【题型】选择题　【知识点】立体几何　【难度】hard
如图，正方体透明容器$ABCD-A_1B_1C_1D_1$的棱长为8，$E$，$F$，$G$，$M$分别为$AA_1$，$AD$，$CC_1$，$A_1B_1$的中点，点$N$是棱$C_1D_1$
上任意一点，则下列说法正确的是（ ）

\noindent A. $B_1G \perp BN$ \\
B. 向量
$\overrightarrow{EM}$在向量$\overrightarrow{FG}$上的投影向量为$\frac{1}{3}\overrightarrow{FG}$ \\
C. 将容器的一个顶点放置于水平桌面上，使得正方体的12条棱所在的直线与桌面所成的角都相等，再向容器中注水，则注水过程中，容器内水面的最大面积为
$48\sqrt{3}$ \\
D. 向容器中装入直径为1的小球，最多可装入512个
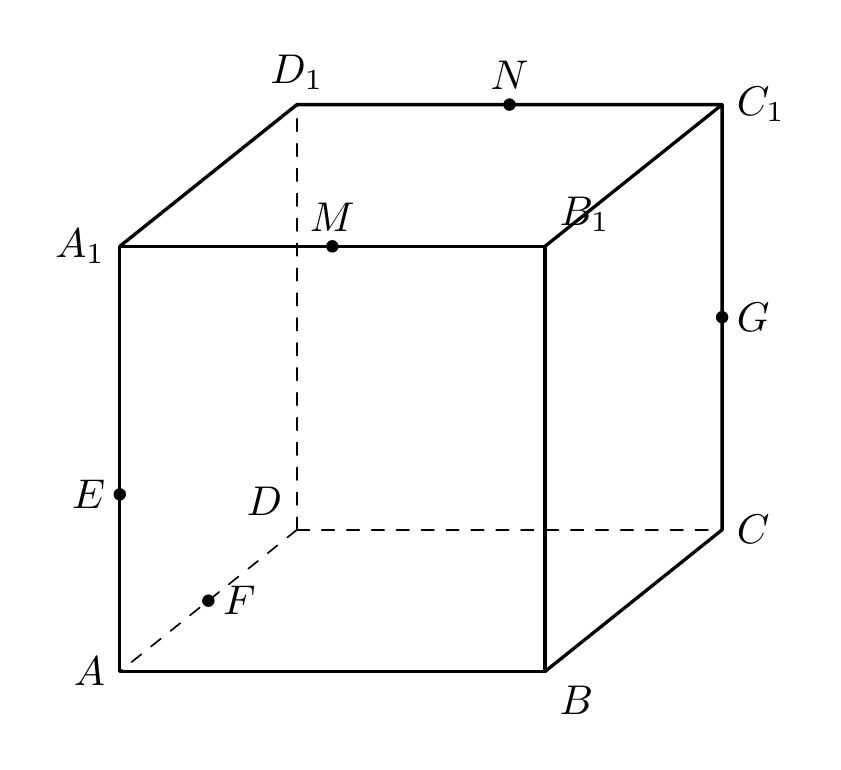
【解答】
 【分析】对$A$：根据正方体易知$B_1C \perp BC_1$，$B_1C \perp D_1C_1$，利用线面垂直的判断、性质定理可得$B_1C \perp BN$，又$B_1C \cap B_1G = B_1$，故$B_1G$与$BN$不垂直；对$B$：若$O$是$B_1C$，$BC_1$交点，连接$OG$，则$EM$，$FG$所成角，即为$AB_1$，$AO$所成角，余弦定理求夹角余弦值，进而求向量$\overrightarrow{EM}$在向量$\overrightarrow{FG}$上的投影向量；对$C$：令放在桌面上的顶点为$A$，根据正方体的结构特征，要使容器内水的面积最大，即垂直于$AC_1$的平面截正方体的截面积最大，并确定最大截面的形状，求其面积即可；对$D$：通过直观想象，有第一层小球为$8\times 8=64$个，第二层小球为$7\times 7=49$
，且奇数层均为64个，偶数层均为49，结合上下两层相邻5球的球心构成几何体为正四棱锥并求高，再确定层数，最后求小球个数.

\vspace{0.3cm}

\noindent 【解答】解：正方体透明容器$ABCD-A_1B_1C_1D_1$的棱长为8，\\
$E$，$F$，$G$，$M$分别为$AA_1$，$AD$，$CC_1$，$A_1B_1$的中点，点$N$是棱$C_1D_1$上任意一点，\\
对于
$A$，由正方体性质知：\\
$B_1C \perp BC_1$，$B_1C \perp D_1C_1$，$BC_1 \cap D_1C_1 = C_1$，\\
且
$BC_1$、$D_1C_1 \subset$面$ABC_1D_1$，\\
$\therefore B_1C \perp$面$ABC_1D_1$，又$BN \subset$面$ABC_1D_1$，则$B_1C \perp BN$，\\
由
$B_1C \cap B_1G = B_1$，故$B_1G$与$BN$不垂直，故$A$
错误；

\noindent 对于$B$，由题意$EM \parallel AB_1$且$EM = \frac{1}{2}AB_1$，$O$是$B_1C$，$BC_1$交点，连接$OG$，\\
$\therefore OG \parallel BC \parallel AF$，$OG = \frac{1}{2}BC = AF$，\\
$\therefore AFGO$为平行四边形，则$AO \parallel FG$，$AO = FG$，\\
$\therefore EM$，$FG$所成角，即为$AB_1$，$AO$所成角，\\
由题设知
$AB_1 = 8\sqrt{2}$，$AO = 4\sqrt{6}$，$OB_1 = 4\sqrt{2}$，\\
在
$\triangle AOB_1$中$|\cos\angle OAB_1| = \left|\frac{AO^2 + AB_1^2 - OB_1^2}{2AO \cdot AB_1}\right| = \frac{\sqrt{3}}{2}$，\\
即
$AB_1$，$AO$夹角为$\frac{\pi}{6}$，$\therefore EM$，$FG$夹角为$\frac{\pi}{6}$，\\
$\therefore$向量$\overrightarrow{EM}$在向量$\overrightarrow{FG}$上的投影向量为：\\
$\therefore |\overrightarrow{EM}|\cos\frac{\pi}{6} \cdot \frac{\overrightarrow{FG}}{|\overrightarrow{FG}|} = 4\sqrt{2} \times \frac{\sqrt{3}}{2} \times \frac{1}{4\sqrt{6}} \cdot \overrightarrow{FG} = \frac{1}{2}\overrightarrow{FG}$，故$B$
错误；

\noindent 对于$C$，令放在桌面上的顶点为$A$，\\
若
$AC_1 \perp$桌面时，正方体的各棱所在的直线与桌面所成的角都相等，\\
此时要使容器内水的面积最大，
\\
即垂直于
$AC_1$
的平面截正方体的截面积最大，

\noindent 根据正方体的对称性，\\
仅当截面过
$A_1B_1$，$BB_1$，$BC$，$CD$，$DD_1$，$A_1D_1$中点时截面积最大，\\
此时，截面是边长为
$4\sqrt{2}$的正六边形，\\
$\therefore$最大面积为$6 \times \frac{1}{2} \times (4\sqrt{2})^2 \times \sin60^\circ = 48\sqrt{3}$，\\
$\therefore$注水过程中，容器内水面的最大面积为$48\sqrt{3}$，故$C$
正确；

\noindent 对于$D$，由题意，第一层小球为$8 \times 8 = 64$个，第二层小球为$7 \times 7 = 49$，\\
且奇数层均为64个，偶数层均为49，
\\
而第一层与第二层中任意四个相邻球的球心构成一个棱长为1的正四棱锥，故高为
$\frac{\sqrt{2}}{2}$，\\
假设共有
$n$层小球，则总高度为$\frac{\sqrt{2}}{2}(n-1)+1$，且$n$为正整数，\\
令
$\frac{\sqrt{2}}{2}(n-1)+1 \le 8$，则$n \le 7\sqrt{2}+1$，而$10 < 7\sqrt{2}+1 < 11$，故小球总共有10层，\\
由上，相邻的两层小球共有113个，
\\
$\therefore$正方体一共可以放$113 \times 5 = 565$个小球，故$D$
错误.

\vspace{0.3cm}

\noindent 故选：\textbf{C}
.
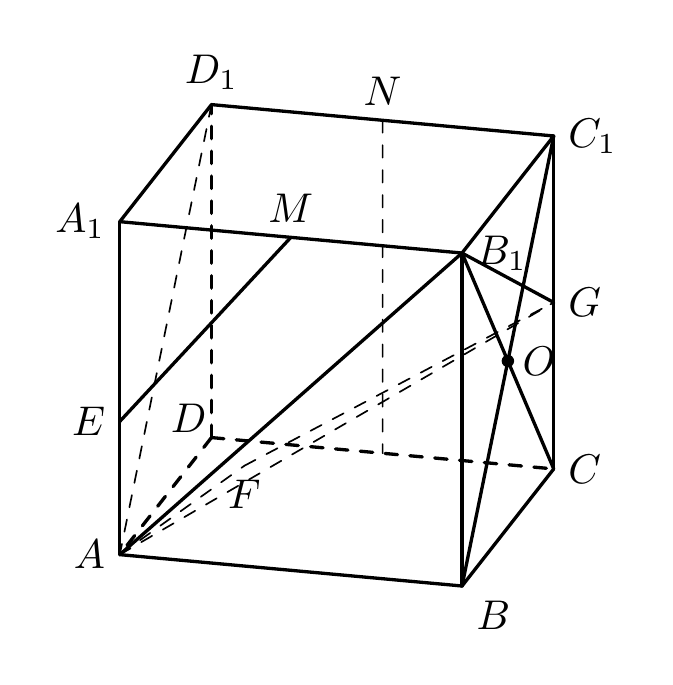
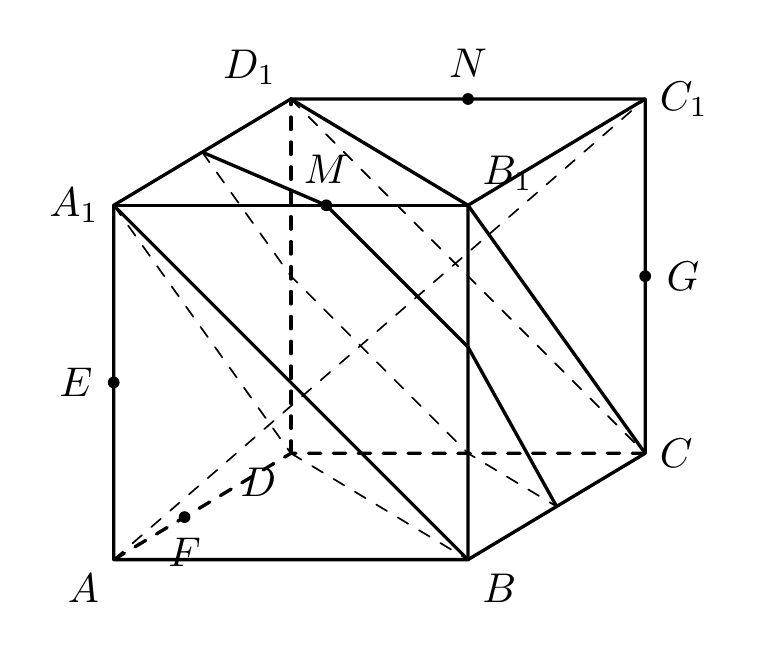